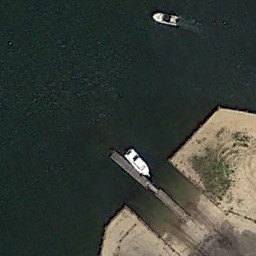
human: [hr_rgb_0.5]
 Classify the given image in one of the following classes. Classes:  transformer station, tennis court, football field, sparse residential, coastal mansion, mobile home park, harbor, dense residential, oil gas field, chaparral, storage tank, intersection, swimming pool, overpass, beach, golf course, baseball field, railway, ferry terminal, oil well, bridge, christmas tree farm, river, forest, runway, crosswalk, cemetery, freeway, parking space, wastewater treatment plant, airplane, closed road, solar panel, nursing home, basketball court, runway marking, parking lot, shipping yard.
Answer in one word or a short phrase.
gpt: ferry terminal